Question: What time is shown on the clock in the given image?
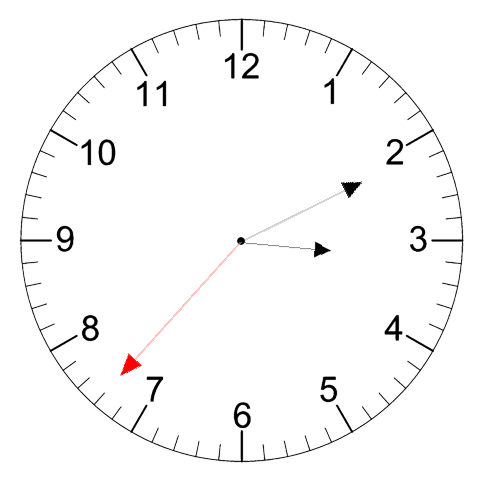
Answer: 03:10:37